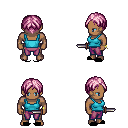
a pixel art fantasy rpg character, male body template, human, dark skin, teal pirate shirt, magenta pants, pink parted hairstyle, bracelets, black slippers, dagger, four views (front, back, left, right), 2x2 character sprite sheet, small pixel art, hard edges, no anti-aliasing